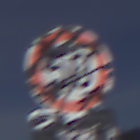
Verkehrszeichen: Geschwindigkeit50
Zusatzzeichen unten: Entfernungsangaben3
Umgebung: Outdoor, Nature
Tageszeit: MorningAfternoon
Wetter: PartlyCloudy
Licht: Natural
Jahreszeit: NotSpecified
Kontrast: HighContrast